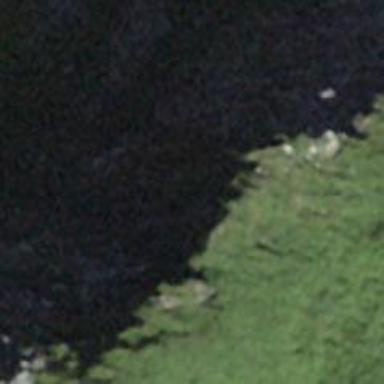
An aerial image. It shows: Natural cliff.